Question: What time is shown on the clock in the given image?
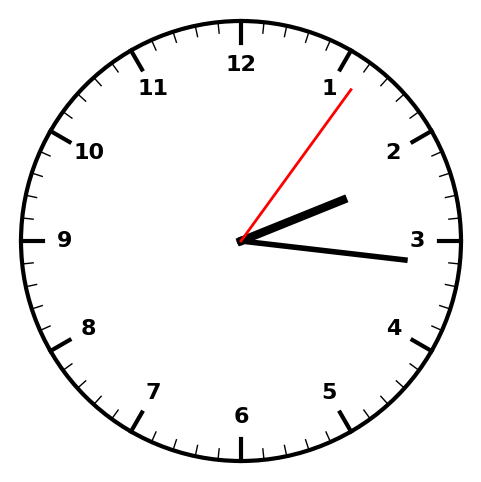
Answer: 02:16:06